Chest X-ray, PA view. Patient: 56 years old, sex M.
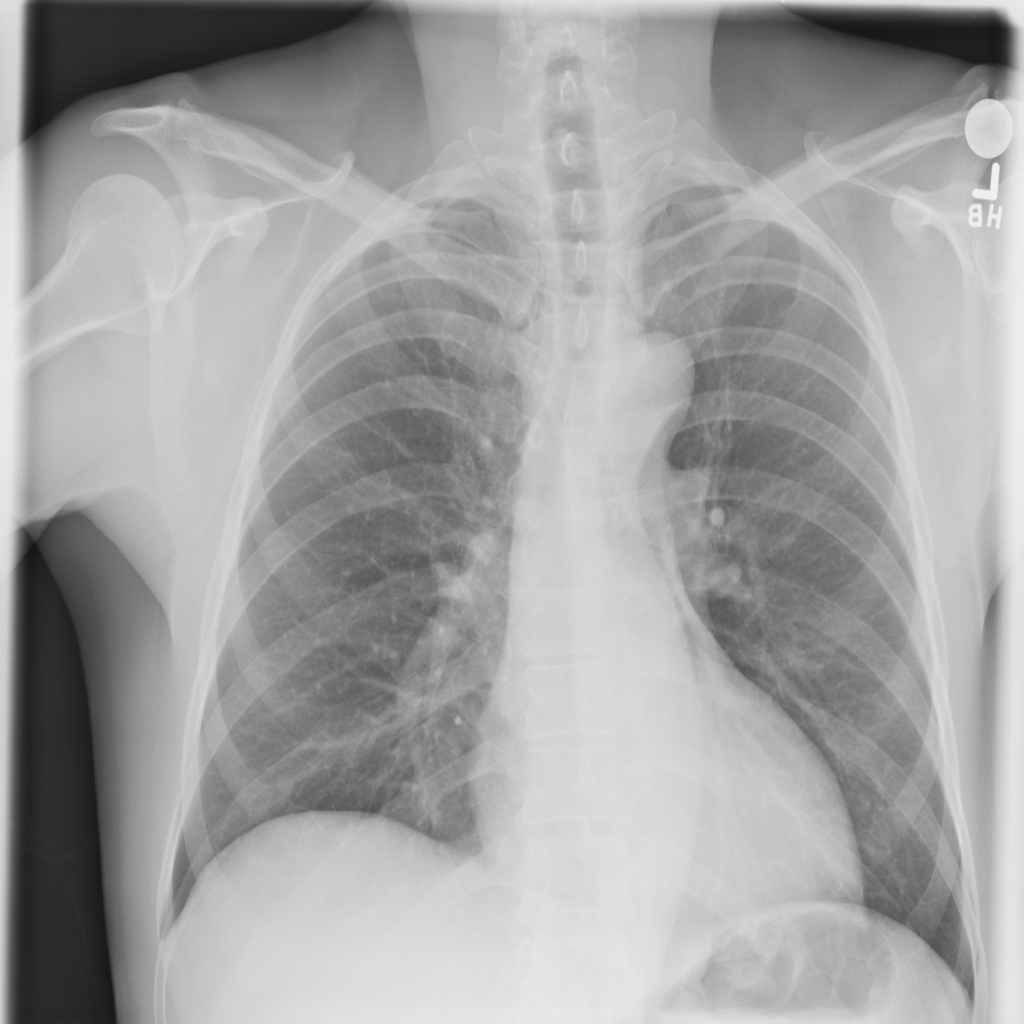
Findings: No Finding